Question: I'm not that good at debugging IE, because... well because I hate it and want nothing to do with it >_<
Anyway... I'm creating this treeview plugin and everything looks great...
But, , it looks totally messed up in IE7, and IE7 only (don't know about IE6 etc, but seriously, screw that piece of #%/"#).
.
<URL>
---
## CSS
'''
body{
margin: 0px;
padding: 0px;
}
.vbc-treeview{
font-family: Tahoma, Geneva, sans-serif;
font-size: 12px;
padding-left: 10px;
padding-top: 0px;
overflow: auto;
width: 200px;
height: 200px;
border: 1px solid #828790;
margin: 5px;
}
.vbc-treeview ul{
list-style-type: none;
margin: 0px;
margin-left: 20px;
margin-top: 0px;
padding: 0px;
position: relative;
}
.vbc-treeview ul:first-child{
margin-left: 10px;
}
.vbc-treeview li{
position: relative;
}
.vbc-treeview li:first-child{
padding-top: 0px !important;
}
.vbc-treeview li a{
text-decoration: none;
color: black;
display: block;
cursor: default;
line-height: 16px;
}
.vbc-treeview .tv-sibling{
position: absolute;
background-color: transparent;
background: url(http://img813.imageshack.us/img813/1664/connector.png);
}
.vbc-treeview .tv-sibling-horizontal{
left: -12px;
top: 8px;
background-repeat: repeat-x;
height: 1px;
width: 8px;
z-index: 0;
}
.vbc-treeview .tv-sibling-vertical{
left: -14px;
top: 0px;
background-repeat: repeat-y;
height: 100%;
width: 1px;
z-index: 0;
}
.vbc-treeview .tv-sibling-first{
top: 8px;
}
.vbc-treeview .tv-collapse{
position: absolute;
background: url(http://img825.imageshack.us/img825/2134/collapser.png) no-repeat center;
width: 9px;
height: 9px;
left: -18px;
top: 4px;
z-index: 1;
}
.vbc-treeview .tv-expanded{
background-position: 0px 0px;
}
.vbc-treeview .tv-collapsed{
background-position: -10px 0px;
}
'''
---
## HTML
'''
<div class="tree vbc-treeview">
<ul>
<div class="tv-sibling tv-sibling-vertical tv-sibling-first" style="height: 609px;"></div>
<li class="tv-expanded">
<div class="tv-collapse tv-expanded"></div>
<div class="tv-sibling tv-sibling-horizontal"></div>
<a href="#">Node 0,2</a>
<ul>
<div class="tv-sibling tv-sibling-vertical" style="height: 41px;"></div>
<li>
<div class="tv-sibling tv-sibling-horizontal"></div>
<a href="#">Node 0,2,0</a>
</li>
<li>
<div class="tv-sibling tv-sibling-horizontal"></div>
<a href="#">Node 0,2,1</a>
</li>
<li>
<div class="tv-sibling tv-sibling-horizontal"></div>
<a href="#">Node 0,2,2</a>
</li>
</ul>
</li>
<li class="tv-expanded">
<div class="tv-collapse tv-expanded"></div>
<div class="tv-sibling tv-sibling-horizontal"></div>
<a href="#">Node0</a>
<ul>
<div class="tv-sibling tv-sibling-vertical" style="height: 249px;"></div>
<li class="tv-expanded">
<div class="tv-collapse tv-expanded"></div>
<div class="tv-sibling tv-sibling-horizontal"></div>
<a href="#">Node 0,0</a>
<ul>
<div class="tv-sibling tv-sibling-vertical" style="height: 121px;"></div>
<li>
<div class="tv-sibling tv-sibling-horizontal"></div>
<a href="#">Node 0,0</a></li>
<li>
<div class="tv-sibling tv-sibling-horizontal"></div>
<a href="#">Node 0,1</a></li>
<li class="tv-expanded">
<div class="tv-collapse tv-expanded"></div>
<div class="tv-sibling tv-sibling-horizontal"></div>
<a href="#">Node 0,2</a>
<ul>
<div class="tv-sibling tv-sibling-vertical" style="height: 57px;"></div>
<li>
<div class="tv-sibling tv-sibling-horizontal"></div>
<a href="#">Node 0,2,0</a>
</li>
<li>
<div class="tv-sibling tv-sibling-horizontal"></div>
<a href="#">Node 0,2,1</a>
</li>
<li>
<div class="tv-sibling tv-sibling-horizontal"></div>
<a href="#">Node 0,2,2</a>
</li>
<li>
<div class="tv-sibling tv-sibling-horizontal"></div>
<a href="#">Node 0,2,3</a>
</li>
</ul>
</li>
<li>
<div class="tv-sibling tv-sibling-horizontal"></div>
<a href="#">Node 0,3</a>
</li>
</ul>
</li>
<li>
<div class="tv-sibling tv-sibling-horizontal"></div>
<a href="#">Node 0,1</a>
</li>
<li class="tv-expanded">
<div class="tv-collapse tv-expanded"></div>
<div class="tv-sibling tv-sibling-horizontal"></div>
<a href="#">Node 0,2</a>
<ul>
<div class="tv-sibling tv-sibling-vertical" style="height: 57px;"></div>
<li>
<div class="tv-sibling tv-sibling-horizontal"></div>
<a href="#">Node 0,2,0</a>
</li>
<li>
<div class="tv-sibling tv-sibling-horizontal"></div>
<a href="#">Node 0,2,1</a>
</li>
<li>
<div class="tv-sibling tv-sibling-horizontal"></div>
<a href="#">Node 0,2,2</a>
</li>
<li>
<div class="tv-sibling tv-sibling-horizontal"></div>
<a href="#">Node 0,2,3</a>
</li>
</ul>
</li>
<li>
<div class="tv-sibling tv-sibling-horizontal"></div>
<a href="#">Node 0,3</a>
</li>
</ul>
</li>
<li class="tv-expanded"><div class="tv-collapse tv-expanded"></div><div class="tv-sibling tv-sibling-horizontal"></div>
<a href="#">Node1</a>
<ul><div class="tv-sibling tv-sibling-vertical" style="height: 25px;"></div>
<li><div class="tv-sibling tv-sibling-horizontal"></div><a href="#">Node 1,0</a></li>
<li><div class="tv-sibling tv-sibling-horizontal"></div><a href="#">Node 1,1</a></li>
</ul>
</li>
<li>
<div class="tv-sibling tv-sibling-horizontal"></div>
<a href="#">Node2</a>
</li>
<li class="tv-expanded">
<div class="tv-collapse tv-expanded"></div>
<div class="tv-sibling tv-sibling-horizontal"></div>
<a href="#">Node3</a>
<ul>
<div class="tv-sibling tv-sibling-vertical" style="height: 185px;"></div>
<li>
<div class="tv-sibling tv-sibling-horizontal"></div>
<a href="#">Node 3,0</a>
</li>
<li>
<div class="tv-sibling tv-sibling-horizontal"></div>
<a href="#">Node 3,1</a>
</li>
<li class="tv-expanded">
<div class="tv-collapse tv-expanded"></div>
<div class="tv-sibling tv-sibling-horizontal"></div>
<a href="#">Node 3,2</a>
<ul>
<div class="tv-sibling tv-sibling-vertical" style="height: 121px;"></div>
<li>
<div class="tv-sibling tv-sibling-horizontal"></div>
<a href="#">Node 3,2,0</a>
</li>
<li class="tv-expanded">
<div class="tv-collapse tv-expanded"></div>
<div class="tv-sibling tv-sibling-horizontal"></div>
<a href="#">Node 3,2,1</a>
<ul>
<div class="tv-sibling tv-sibling-vertical" style="height: 57px;"></div>
<li>
<div class="tv-sibling tv-sibling-horizontal"></div>
<a href="#">Node 3,2,1,0</a>
</li>
<li>
<div class="tv-sibling tv-sibling-horizontal"></div>
<a href="#">Node 3,2,1,1</a>
</li>
<li>
<div class="tv-sibling tv-sibling-horizontal"></div>
<a href="#">Node 3,2,1,2</a>
</li>
<li>
<div class="tv-sibling tv-sibling-horizontal"></div>
<a href="#">Node 3,2,1,3</a>
</li>
</ul>
</li>
<li>
<div class="tv-sibling tv-sibling-horizontal"></div>
<a href="#">Node 3,2,2</a>
</li>
<li>
<div class="tv-sibling tv-sibling-horizontal"></div>
<a href="#">Node 3,2,3</a>
</li>
</ul>
</li>
<li>
<div class="tv-sibling tv-sibling-horizontal"></div>
<a href="#">Node 3,3</a>
</li>
</ul>
</li>
<li>
<div class="tv-sibling tv-sibling-horizontal"></div>
<a href="#">Node4</a>
</li>
</ul>
</div>
'''
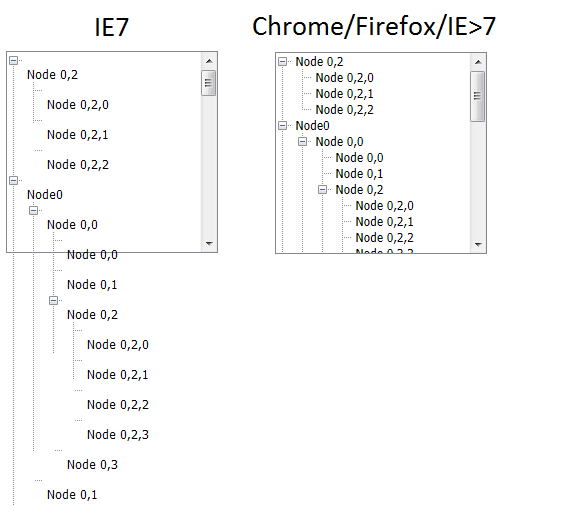
Answer: Try adding 'position:relative' on the parent 'div'.